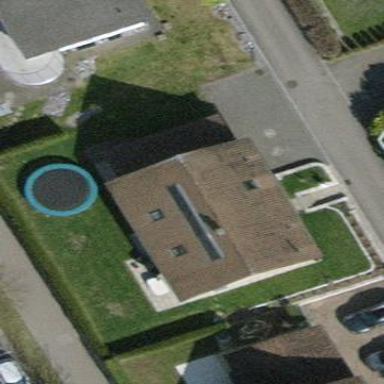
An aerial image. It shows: Detached building.